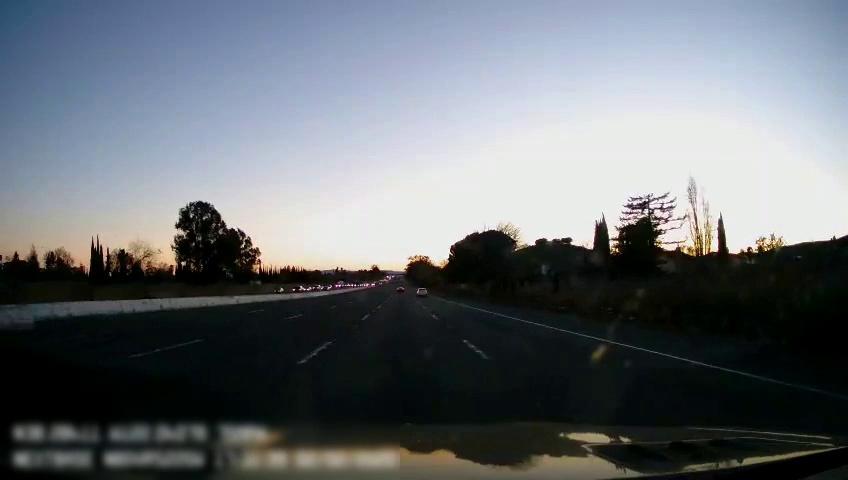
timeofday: Day
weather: Sunny
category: Drivable Space
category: Vehicles | Car
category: Vehicles | Car
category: Vehicles | Truck
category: Lanes | Current Lane
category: Lanes | Current Lane
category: Lanes | Alternate Lane
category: Lanes | Alternate Lane